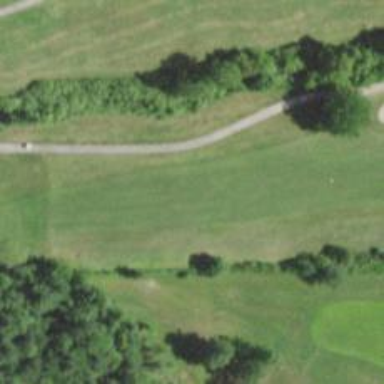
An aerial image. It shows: View of golf hole.